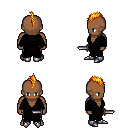
a pixel art fantasy rpg character, male body template, human, dark skin, gray robe, gold greaves, light blonde mohawk hairstyle, metal boots, dagger, four views (front, back, left, right), 2x2 character sprite sheet, small pixel art, hard edges, no anti-aliasing